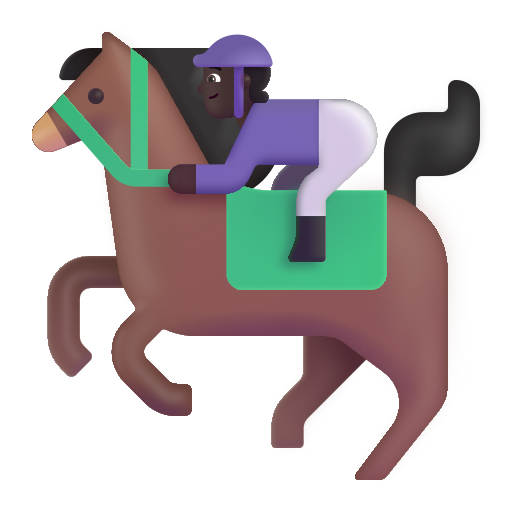
horse racing color dark